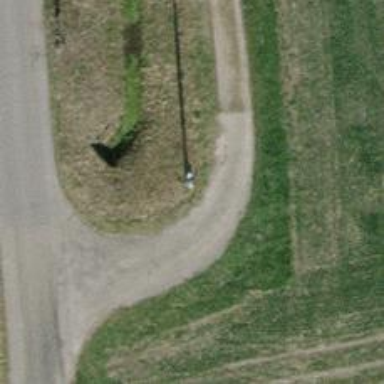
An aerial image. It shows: Straight power pole.